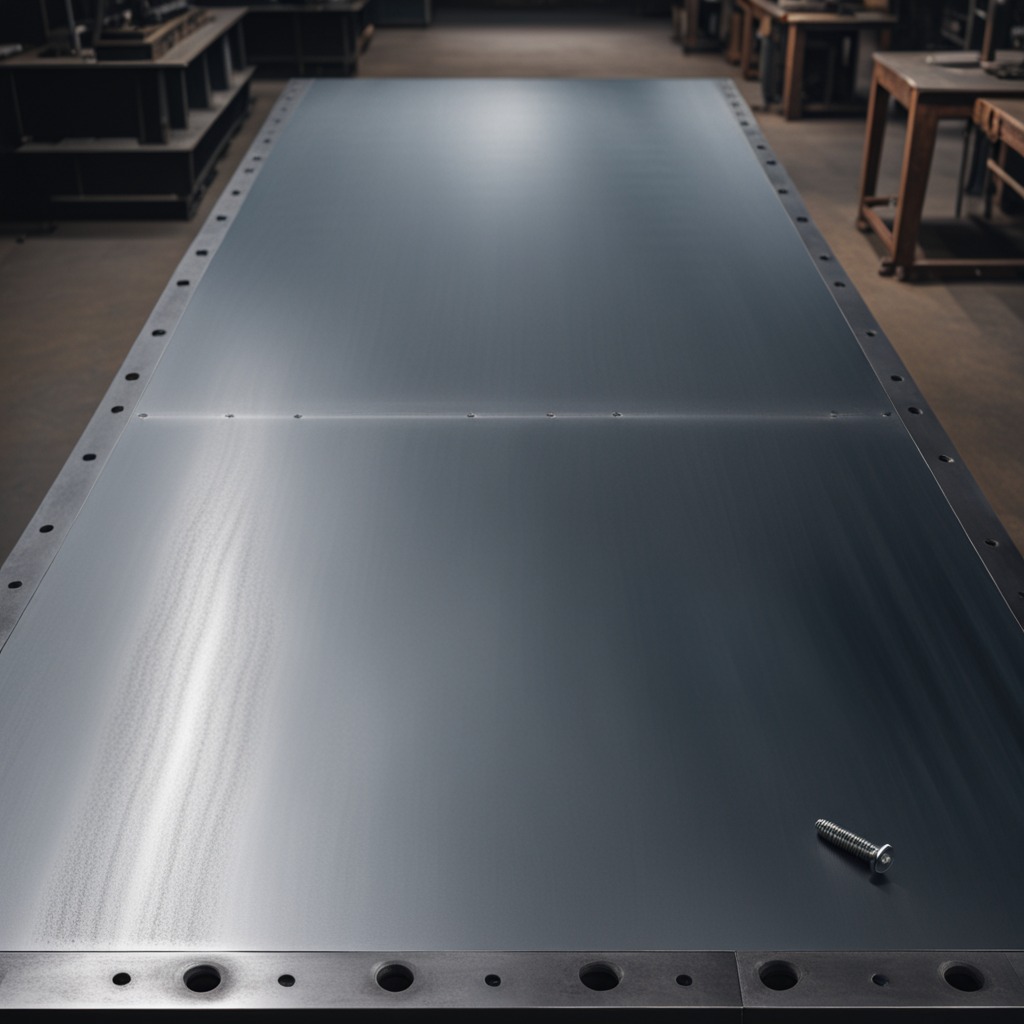
A metal screw is lying on the cold steel table in a mining workshop.